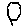
Label: hexagon